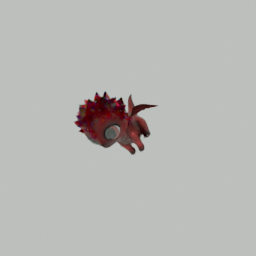
Label: animals